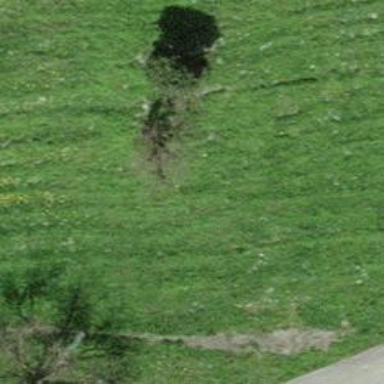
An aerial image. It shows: Broadleaved tree in natural setting.